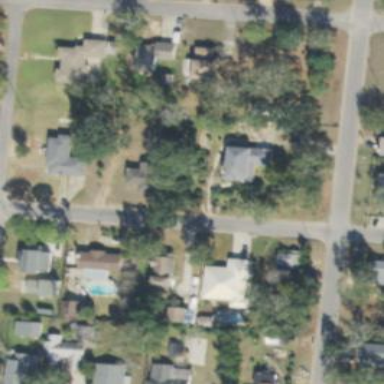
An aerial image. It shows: Residential area consisting of single-family homes.